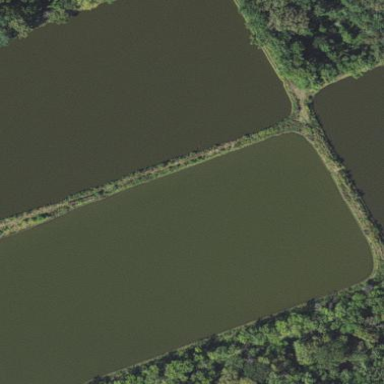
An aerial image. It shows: Reservoir of water.